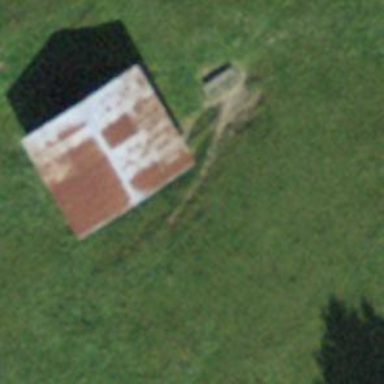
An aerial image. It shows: Farm auxiliary building.